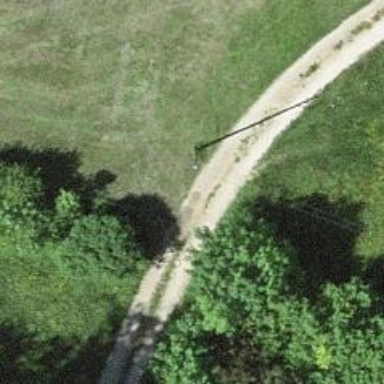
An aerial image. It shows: Paved track road crossing over bridge.